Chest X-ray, AP view. Patient: 76 years old, sex M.
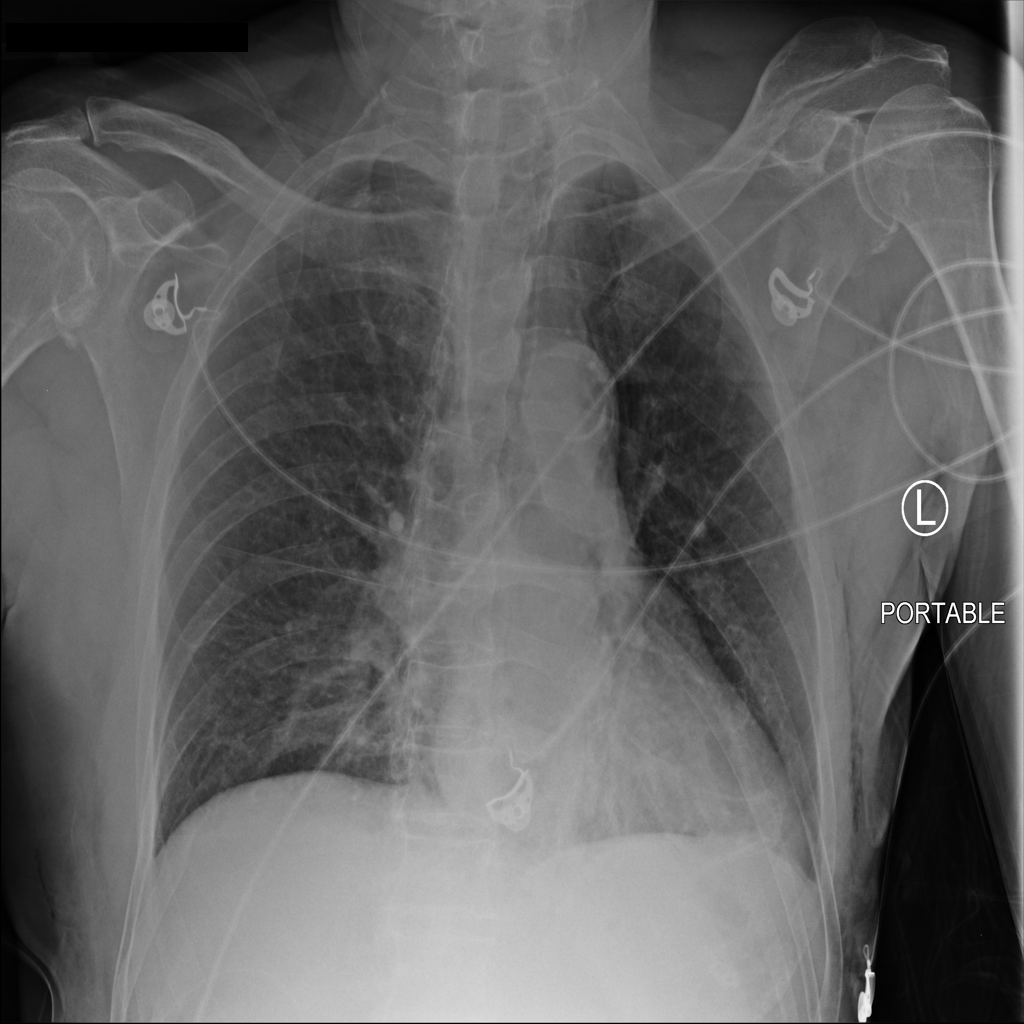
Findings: Emphysema